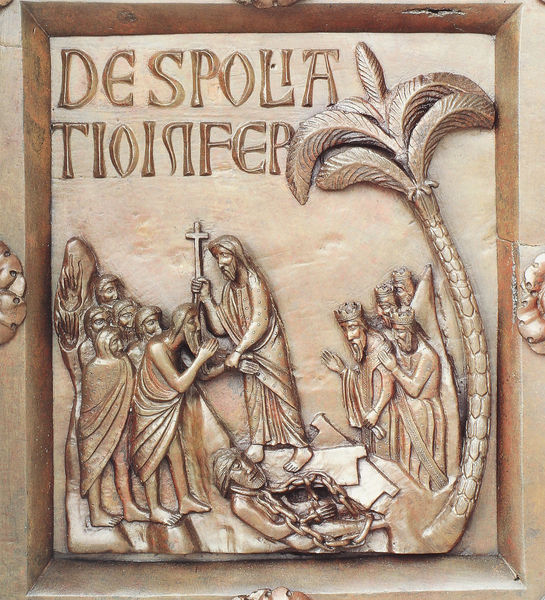
Titel: Porta di San Ranieri
Künstler: Bonanno Pisano
Standort: Pisa, Dom (EU - I - Toskana)
Schlagwörter: baum, feuer, umhang, menschen, holz, männer, bibel, rahmen, tot, trauer, gold, personen, relief, schiff, schrift, könig, thomas, palme, bronze, kreuz, religion, barfuß, kupfer, gefangen, ketten, beten, christus, grab, jesus, toga, predigt, könige, jünger, heilig, gefangener, kupferstich, jerusalem, tunika, sakral, auferstehung, gläubige, retten, fessel, kronen, latein, plame, verehrer, geprägt, todesurteil, befreien, naif, uteil